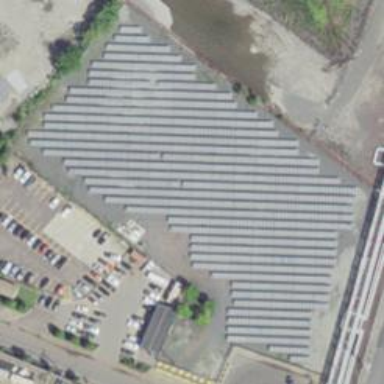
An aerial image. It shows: Solar photovoltaic panel generator surrounded by fence.